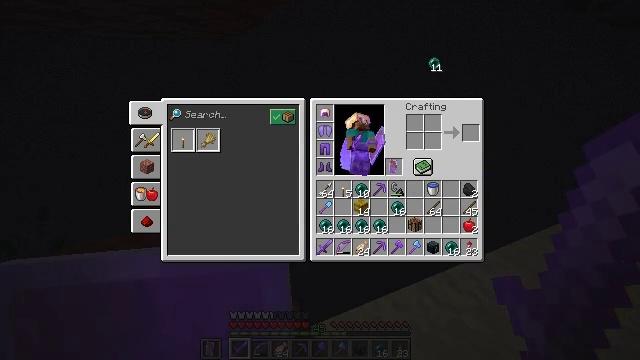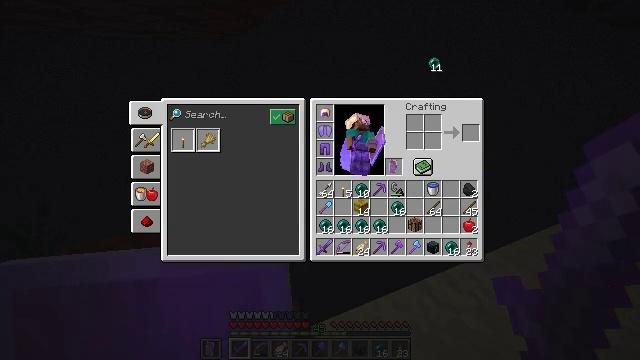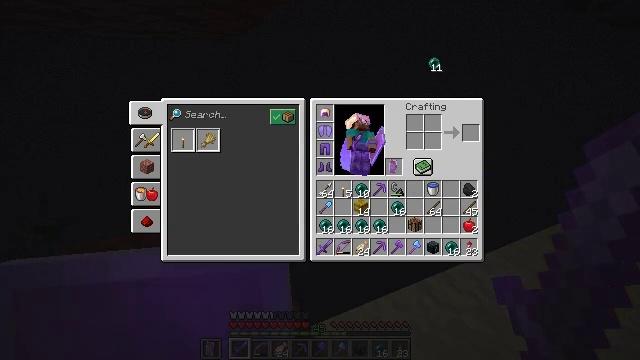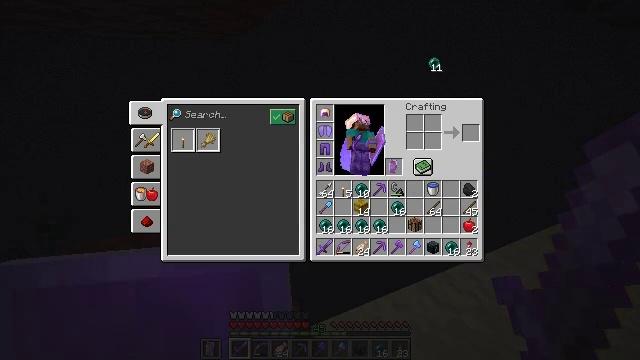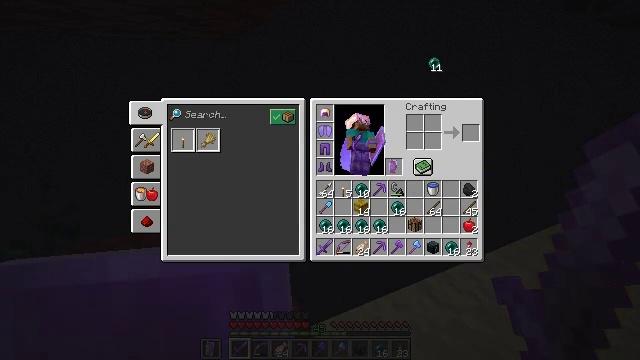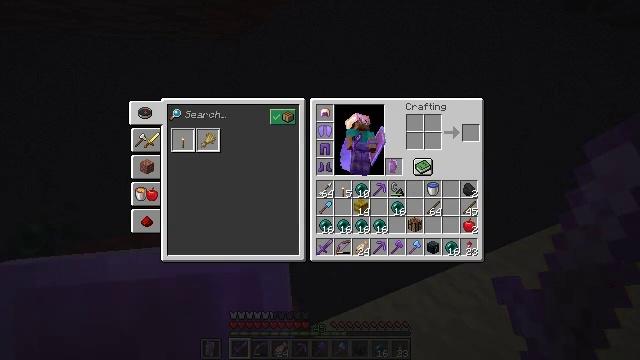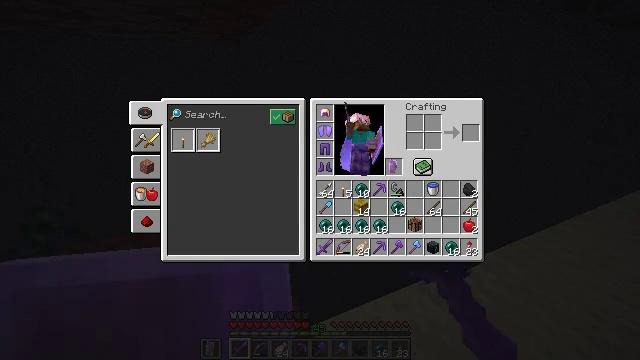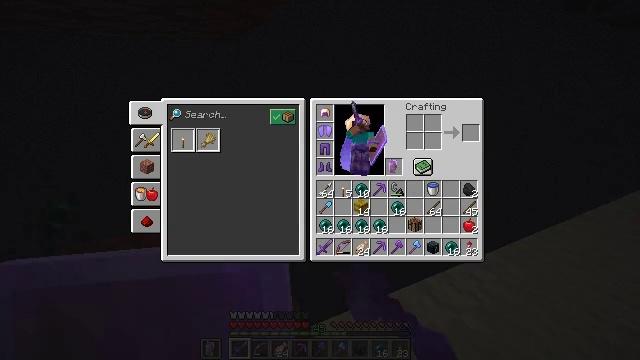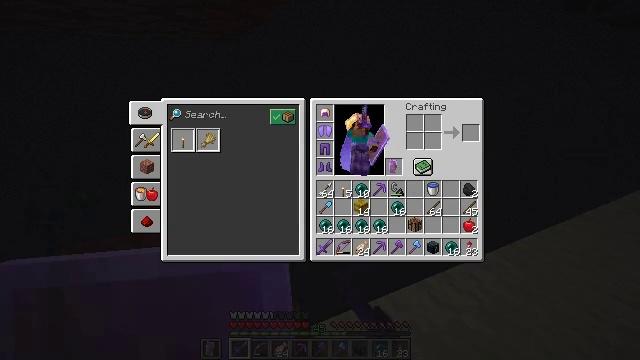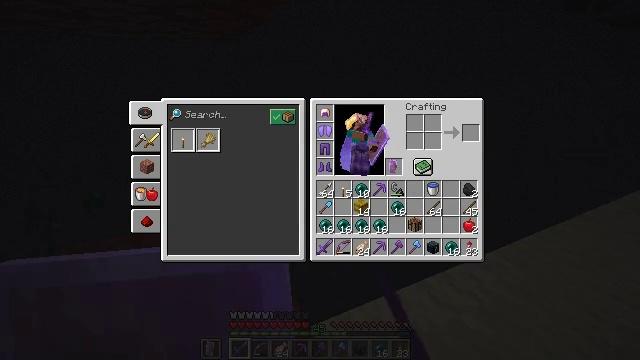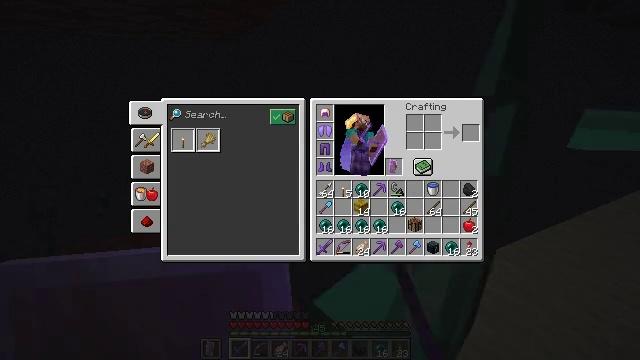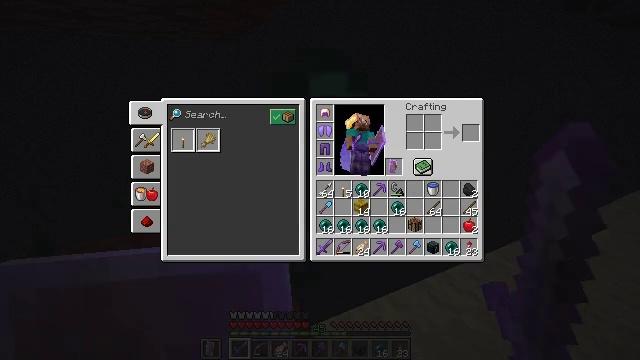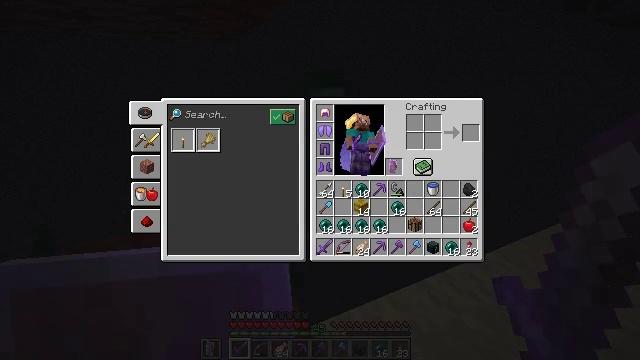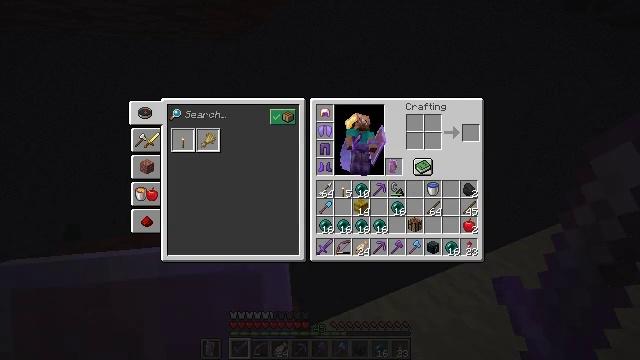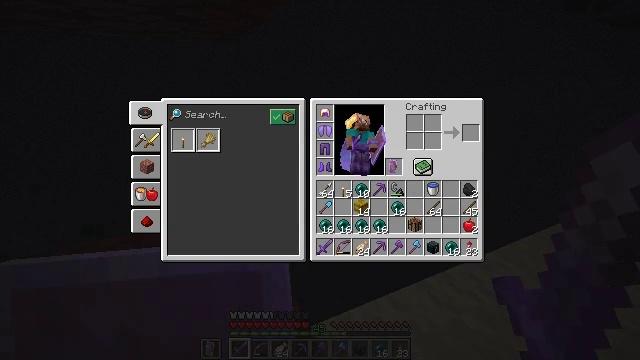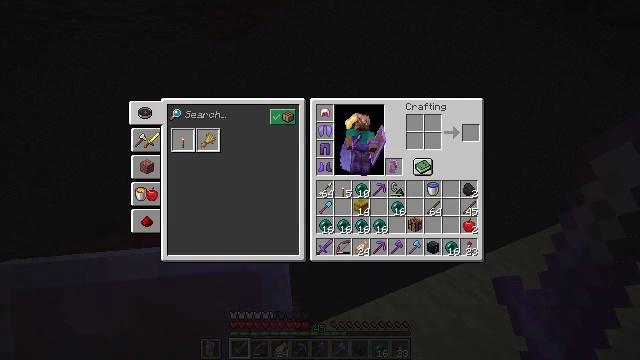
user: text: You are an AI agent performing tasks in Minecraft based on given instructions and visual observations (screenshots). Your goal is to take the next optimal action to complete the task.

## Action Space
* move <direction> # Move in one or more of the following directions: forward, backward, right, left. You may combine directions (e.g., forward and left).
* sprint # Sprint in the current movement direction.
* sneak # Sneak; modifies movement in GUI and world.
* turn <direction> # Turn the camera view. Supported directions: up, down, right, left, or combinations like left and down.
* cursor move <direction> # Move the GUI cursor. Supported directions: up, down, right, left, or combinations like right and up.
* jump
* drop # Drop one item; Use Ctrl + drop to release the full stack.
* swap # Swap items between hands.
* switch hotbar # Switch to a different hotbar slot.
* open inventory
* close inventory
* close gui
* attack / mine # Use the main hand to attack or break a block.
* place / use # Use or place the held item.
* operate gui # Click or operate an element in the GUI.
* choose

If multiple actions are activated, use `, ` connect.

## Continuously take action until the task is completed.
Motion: motion action
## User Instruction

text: Drop an ender pearl.
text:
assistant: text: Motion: no_op
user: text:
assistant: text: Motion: operate gui
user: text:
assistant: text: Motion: operate gui
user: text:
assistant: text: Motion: operate gui
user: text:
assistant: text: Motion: no_op
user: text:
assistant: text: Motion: no_op
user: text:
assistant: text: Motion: no_op
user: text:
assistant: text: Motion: no_op
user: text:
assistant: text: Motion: no_op
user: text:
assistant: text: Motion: no_op
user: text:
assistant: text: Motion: no_op
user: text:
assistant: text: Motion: no_op
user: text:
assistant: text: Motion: no_op
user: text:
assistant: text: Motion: no_op
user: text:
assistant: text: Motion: no_op
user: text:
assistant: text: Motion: cursor move left and down
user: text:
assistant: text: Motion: cursor move left and down
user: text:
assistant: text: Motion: cursor move left and down
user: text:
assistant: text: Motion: cursor move left and down
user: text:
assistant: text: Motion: cursor move left and down
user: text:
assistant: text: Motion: no_op
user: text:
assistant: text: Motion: no_op
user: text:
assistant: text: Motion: cursor move left
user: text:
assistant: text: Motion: cursor move down
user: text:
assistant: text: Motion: cursor move down
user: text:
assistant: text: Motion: no_op
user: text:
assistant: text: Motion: no_op
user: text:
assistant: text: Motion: no_op
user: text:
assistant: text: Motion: no_op
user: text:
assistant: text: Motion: no_op